Question: I need some assistance with the following, I have a pie chart with 1 series(Area) and 1 value(Spend)
Now my legend atm is just displaying my Area, but I wanted to add or custom my legend to display the Area and a percentage of the spend. e.g. Los Angeles - 34.5%
How and what should I do to achieve this and what am I doing wrong?
But using this in my custom legend:
'''
#AXISLABEL (#PERCENT {P1})
'''

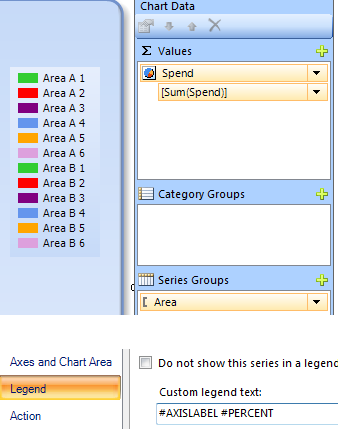
Answer: If you're using multiple values and concatenating them together, you will need to use an expression, i.e '=...', and use '&' to combine the different elements.
In your case this will be something like:
'''
="#AXISLABEL" & " - " & "#PERCENT{P1}"
'''
The value displayed by '#AXISLABEL' will depend on what you've defined as the label value under the Category Group properties:

That said, if you're just looking to explicitly display the Area field, why not just change the expression to look at that directly instead of implicitly through the '#AXISLABEL':
'''
=Fields!Area.Value & " - " & "#PERCENT{P1}"
'''
This seems like the easiest option based on what you describe.